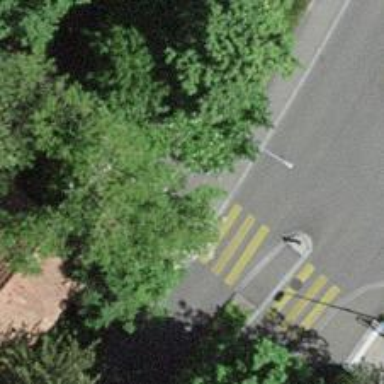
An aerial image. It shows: Paved footway.